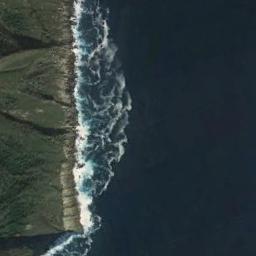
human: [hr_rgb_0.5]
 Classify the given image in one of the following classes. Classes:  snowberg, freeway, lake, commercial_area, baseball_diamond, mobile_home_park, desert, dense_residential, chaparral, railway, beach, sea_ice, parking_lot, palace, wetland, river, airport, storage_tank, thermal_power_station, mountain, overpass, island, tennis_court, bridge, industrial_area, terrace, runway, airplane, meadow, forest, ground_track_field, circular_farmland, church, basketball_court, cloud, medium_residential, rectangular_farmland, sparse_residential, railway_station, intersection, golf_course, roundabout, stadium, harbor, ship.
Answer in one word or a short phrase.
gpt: beach